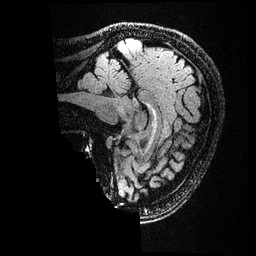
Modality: FLAIR
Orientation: sagittal
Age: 48
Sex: female
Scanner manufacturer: ge
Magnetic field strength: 3 T
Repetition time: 4.802 s
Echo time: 0.1164 s